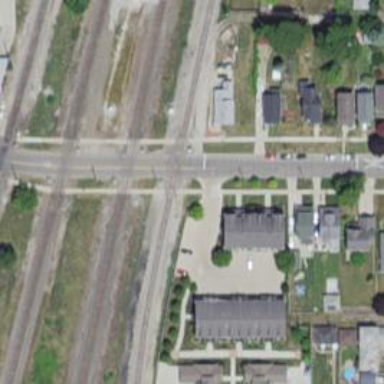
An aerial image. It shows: Railway crossing.